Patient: sex M, age 68
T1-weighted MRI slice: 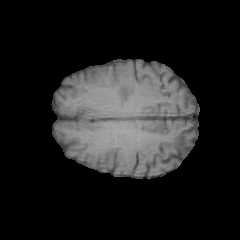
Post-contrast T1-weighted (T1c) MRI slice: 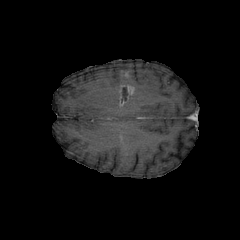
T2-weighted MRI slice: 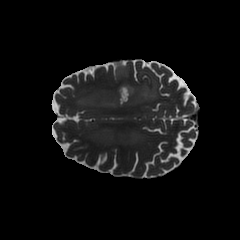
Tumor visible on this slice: yes
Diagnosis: Glioblastoma, IDH-wildtype
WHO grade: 4